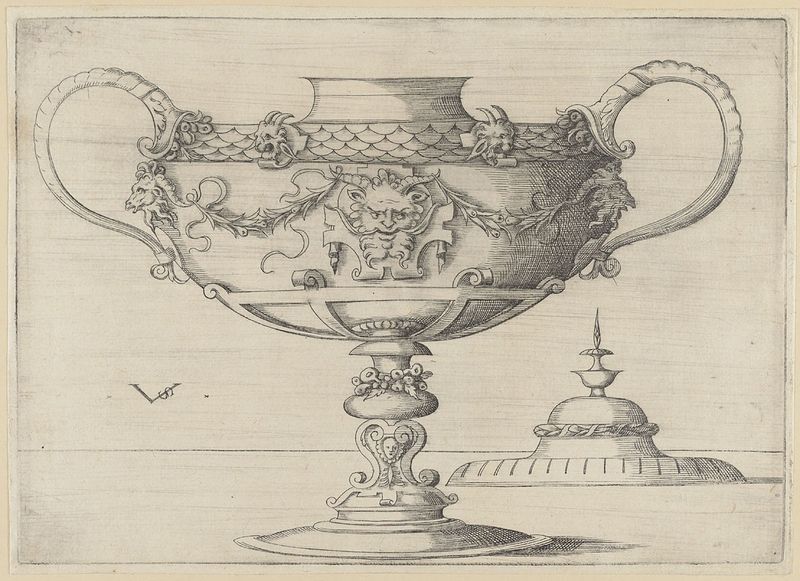
Titel: Schale
Künstler: Virgil Solis
Standort: Hamburg
Institution: Museum für Kunst und Gewerbe Hamburg
Schlagwörter: zeichnung, ornament, schale, renaissance, papier, ansicht, grafik, graphik, ornamente, fotografie, photographie, maske, druckgraphik, druckgrafik, radierung, stich, girlanden, bacchus, satyr, hörner, pokal, kupferstich, ziegenbock, groteske, deckelschale, rollwerk, reproduktionen, blumengewinde, druckerzeugnisse, behälter, ornamentstich, vorlageblätter, füllhorn